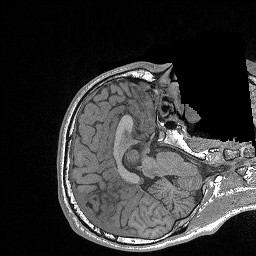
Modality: FLASH
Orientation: axial
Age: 26
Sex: male